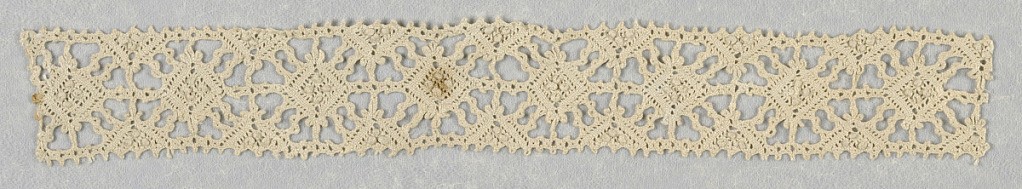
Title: Band
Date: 16th century
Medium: linen Technique: bobbin lace, continuous braid-like
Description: Fragment of a band with a row of diamond shapes.